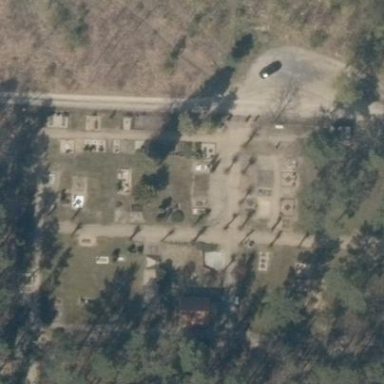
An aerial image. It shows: Cemetery.